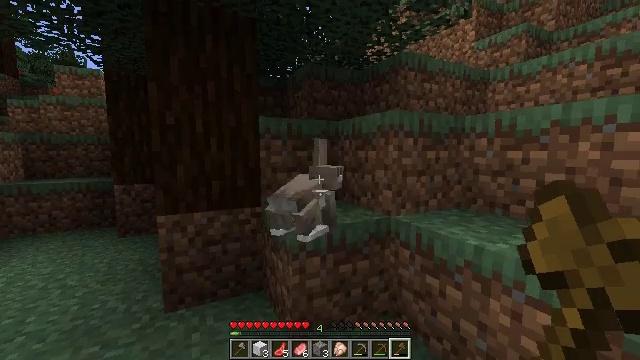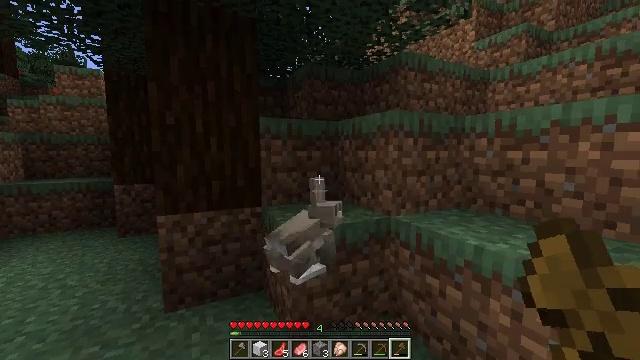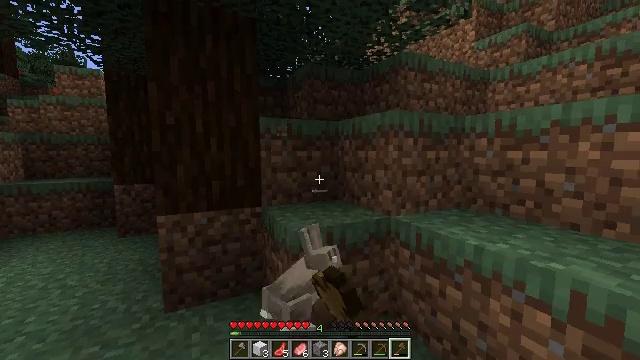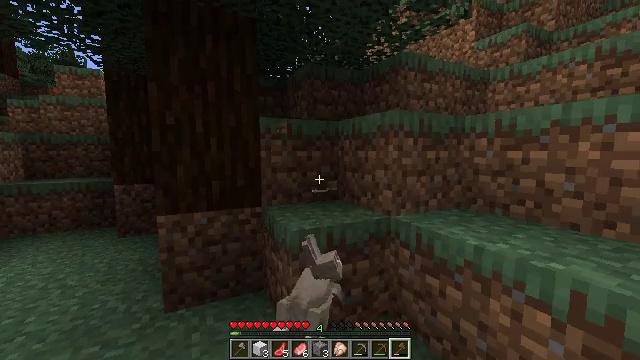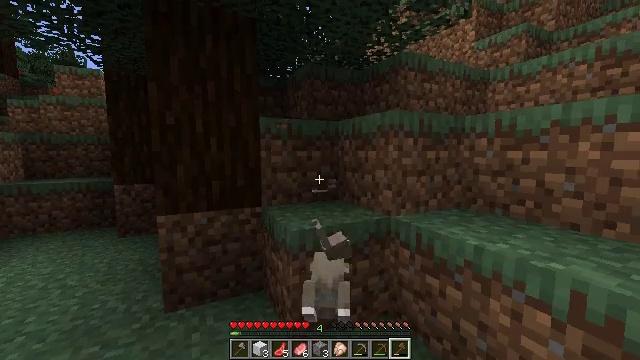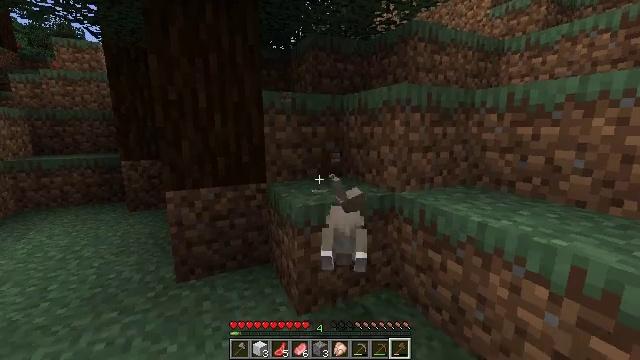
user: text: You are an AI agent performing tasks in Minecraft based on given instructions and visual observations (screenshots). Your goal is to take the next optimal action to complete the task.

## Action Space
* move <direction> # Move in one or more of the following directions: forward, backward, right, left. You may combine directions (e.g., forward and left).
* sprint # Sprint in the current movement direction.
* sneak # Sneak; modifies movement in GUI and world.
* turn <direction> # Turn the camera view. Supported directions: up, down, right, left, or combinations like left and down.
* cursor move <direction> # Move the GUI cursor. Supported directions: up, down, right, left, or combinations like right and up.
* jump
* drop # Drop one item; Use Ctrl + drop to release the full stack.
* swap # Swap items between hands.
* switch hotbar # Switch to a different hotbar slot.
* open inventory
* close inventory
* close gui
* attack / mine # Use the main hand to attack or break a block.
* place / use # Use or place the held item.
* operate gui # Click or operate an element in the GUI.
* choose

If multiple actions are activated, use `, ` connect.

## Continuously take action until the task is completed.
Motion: motion action
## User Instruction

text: Kill the rabbit.
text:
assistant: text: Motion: attack / mine
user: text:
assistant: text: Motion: attack / mine
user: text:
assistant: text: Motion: attack / mine
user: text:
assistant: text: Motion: no_op
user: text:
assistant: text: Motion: turn left and down
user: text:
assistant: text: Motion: no_op